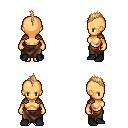
a pixel art fantasy rpg character, female body template, human, tanned skin, leather shoulder armor, robe skirt, light blonde mohawk hairstyle, black shoes, four views (front, back, left, right), 2x2 character sprite sheet, small pixel art, hard edges, no anti-aliasing